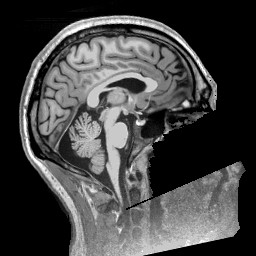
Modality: T1w
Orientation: sagittal
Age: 32
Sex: male